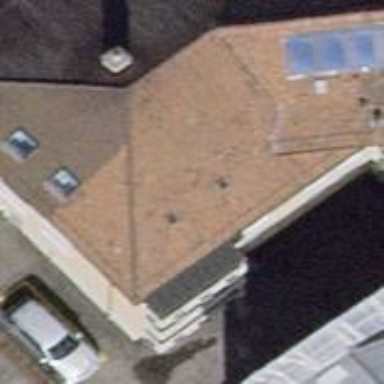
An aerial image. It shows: Building with apartments featuring tiled roof.